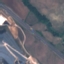
Land use / land cover: Highway